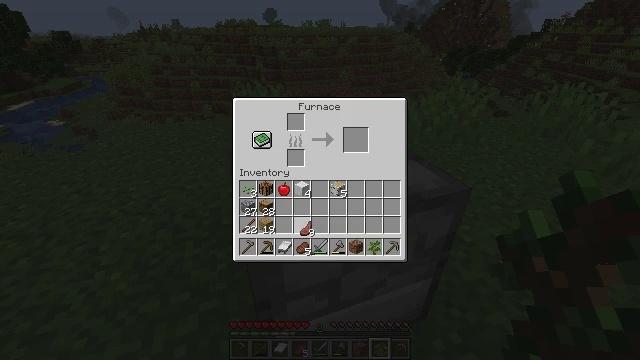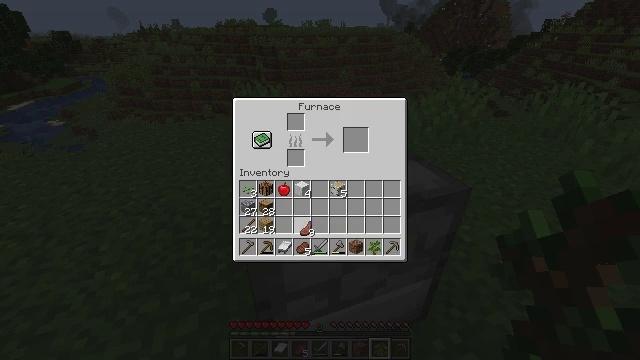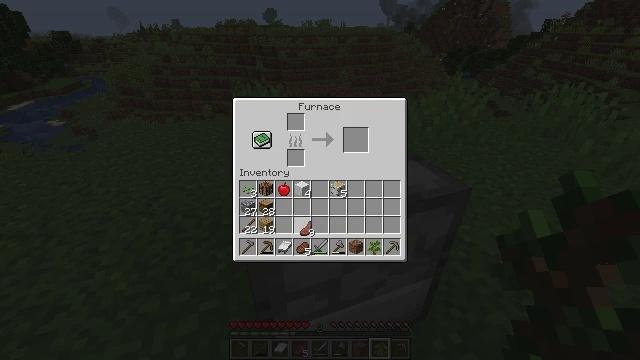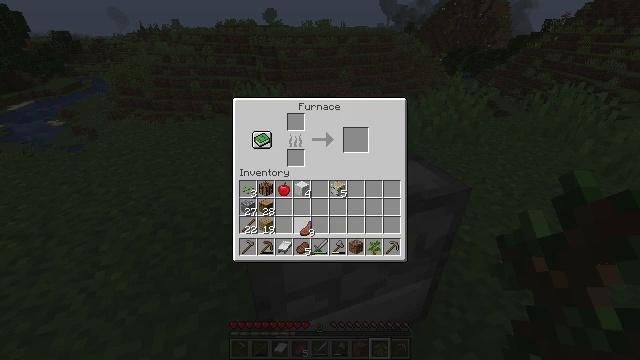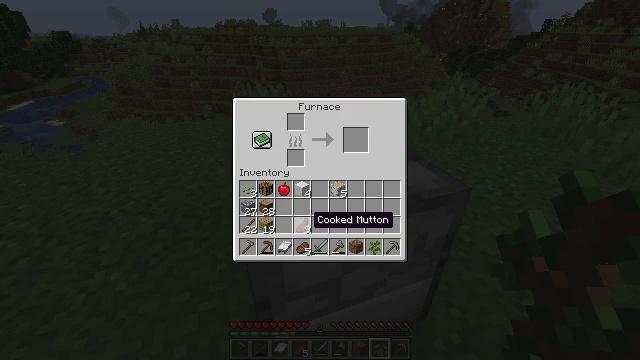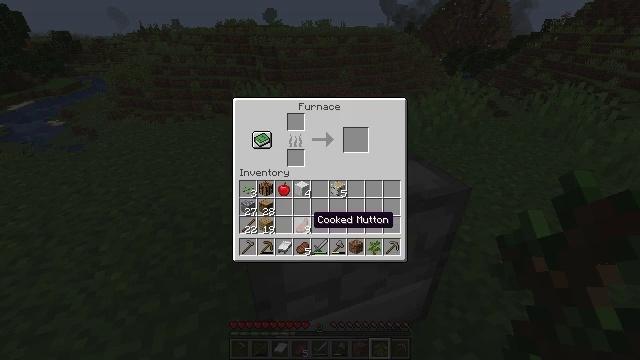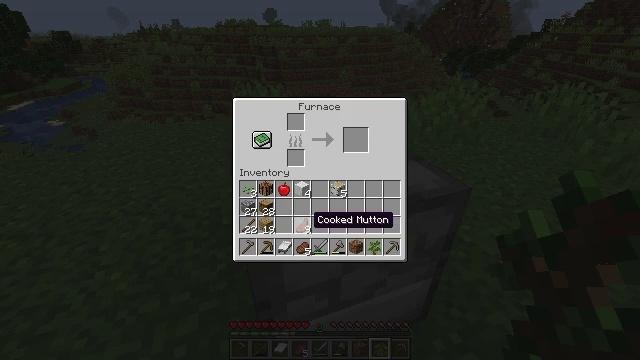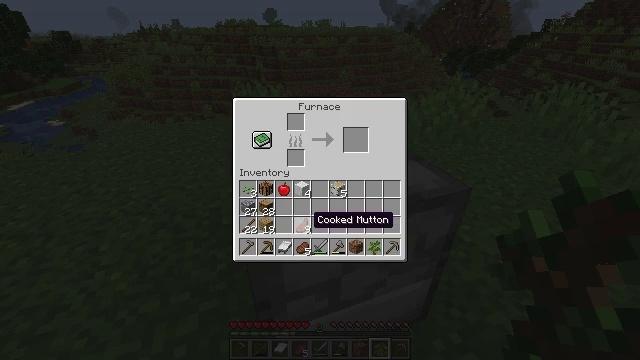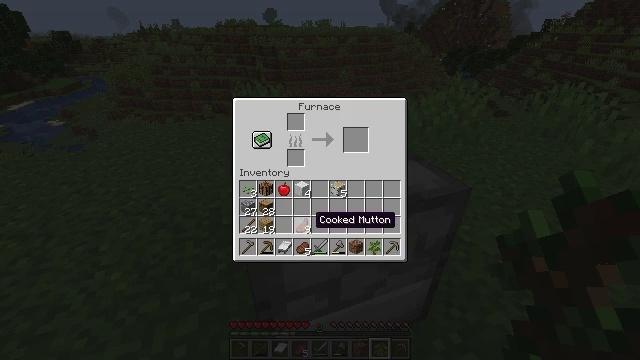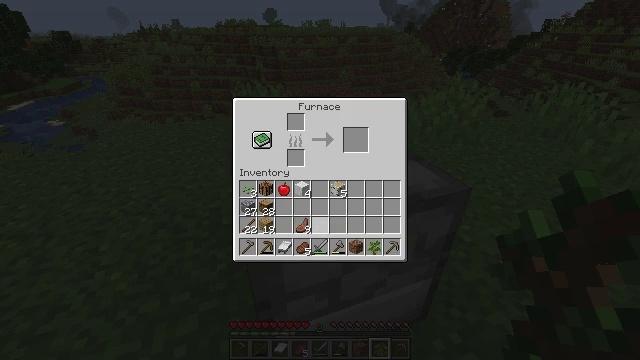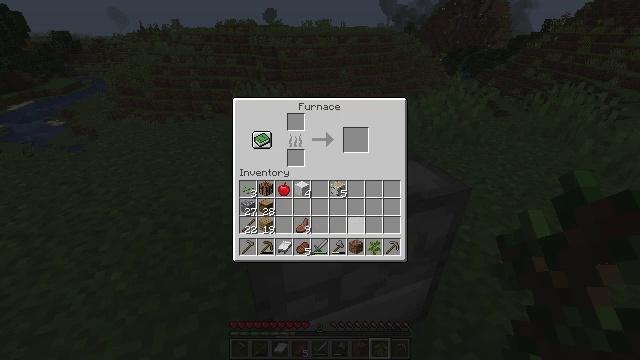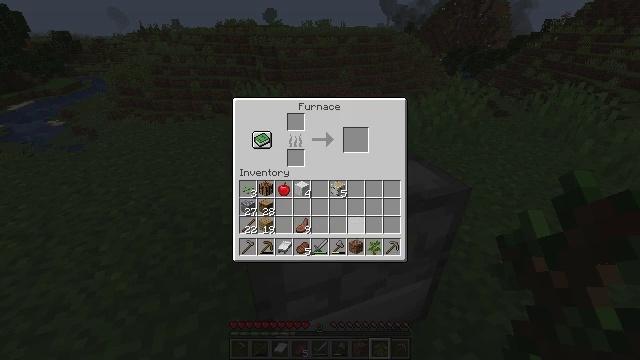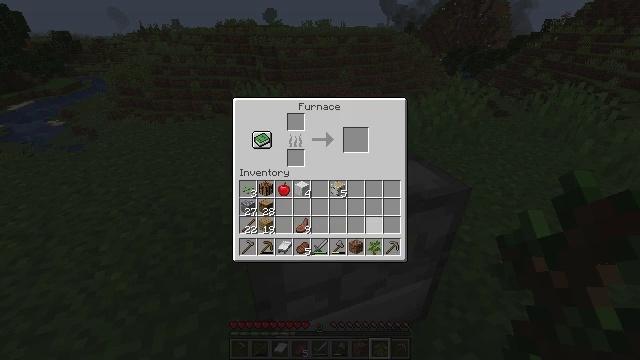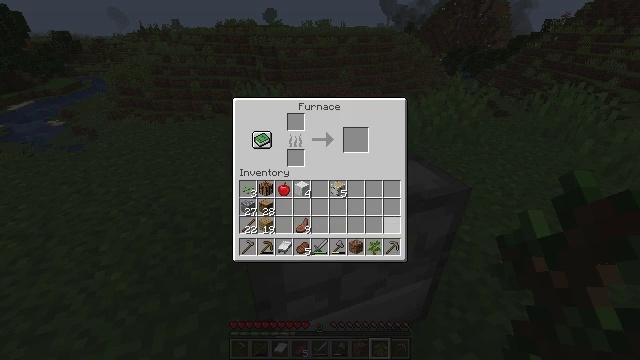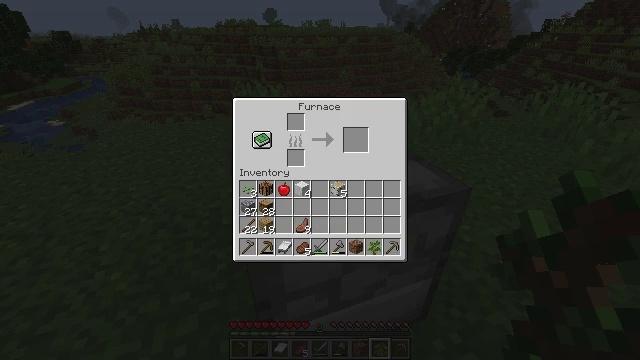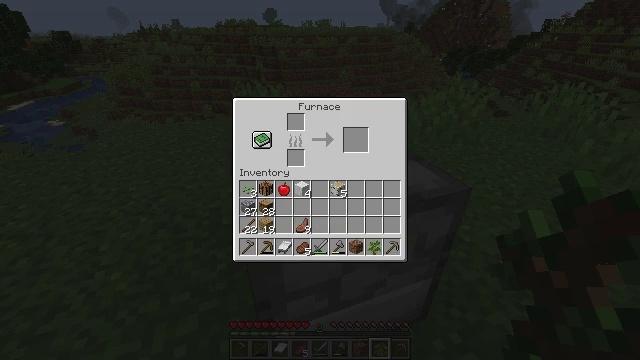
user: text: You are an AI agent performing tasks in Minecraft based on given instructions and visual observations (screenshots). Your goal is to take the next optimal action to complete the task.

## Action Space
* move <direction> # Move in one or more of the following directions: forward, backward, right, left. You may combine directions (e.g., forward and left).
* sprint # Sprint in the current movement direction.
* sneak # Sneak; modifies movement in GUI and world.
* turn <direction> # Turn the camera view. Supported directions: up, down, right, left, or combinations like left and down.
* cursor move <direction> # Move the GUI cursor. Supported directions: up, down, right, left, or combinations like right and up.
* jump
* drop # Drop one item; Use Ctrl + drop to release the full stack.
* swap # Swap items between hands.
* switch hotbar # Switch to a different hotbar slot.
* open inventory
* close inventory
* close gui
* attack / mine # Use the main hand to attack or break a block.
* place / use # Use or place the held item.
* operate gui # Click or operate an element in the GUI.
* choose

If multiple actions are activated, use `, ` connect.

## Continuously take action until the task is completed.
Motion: motion action
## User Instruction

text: Get the furnace back into your inventory.
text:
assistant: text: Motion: operate gui
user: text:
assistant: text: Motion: operate gui
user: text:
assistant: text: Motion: operate gui
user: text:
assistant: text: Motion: no_op
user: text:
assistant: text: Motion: no_op
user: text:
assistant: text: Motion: no_op
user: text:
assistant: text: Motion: no_op
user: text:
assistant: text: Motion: no_op
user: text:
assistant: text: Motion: cursor move right
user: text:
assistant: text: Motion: cursor move right
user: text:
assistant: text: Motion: cursor move right
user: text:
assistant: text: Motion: cursor move right
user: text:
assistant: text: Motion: cursor move right
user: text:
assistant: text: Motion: cursor move right
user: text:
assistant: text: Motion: cursor move right
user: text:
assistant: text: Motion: no_op
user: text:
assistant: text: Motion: no_op
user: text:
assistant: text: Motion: no_op
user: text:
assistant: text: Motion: no_op
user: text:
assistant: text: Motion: no_op
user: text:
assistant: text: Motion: no_op
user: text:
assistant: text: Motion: no_op
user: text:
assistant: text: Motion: no_op
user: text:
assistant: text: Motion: no_op
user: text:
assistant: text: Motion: no_op
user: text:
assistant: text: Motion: no_op
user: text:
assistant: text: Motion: no_op
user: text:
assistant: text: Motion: no_op
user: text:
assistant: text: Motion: no_op
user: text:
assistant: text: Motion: no_op